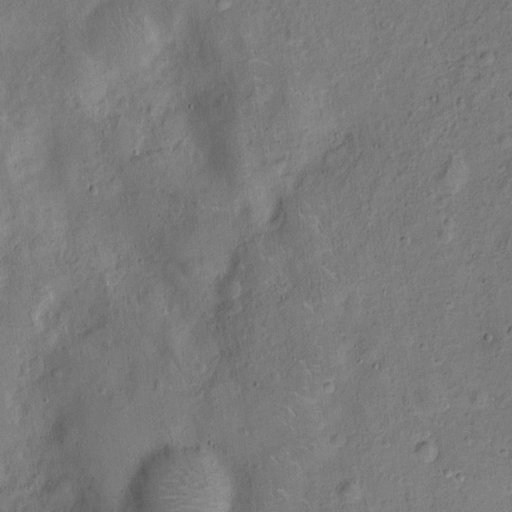
Classes present: Background, Cone